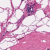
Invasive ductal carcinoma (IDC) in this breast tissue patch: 0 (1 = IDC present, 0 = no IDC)